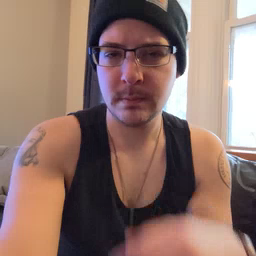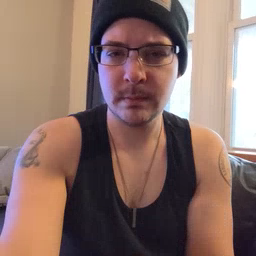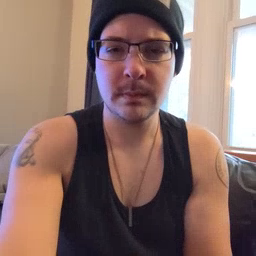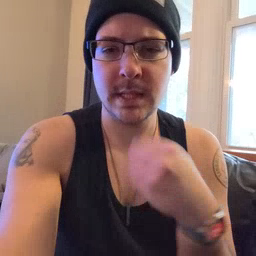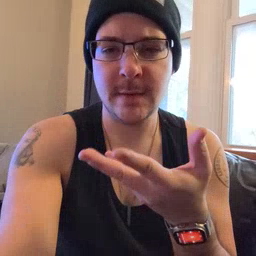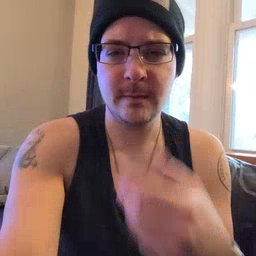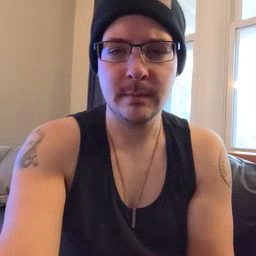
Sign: give